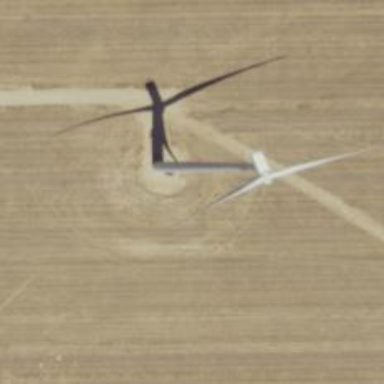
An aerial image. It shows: Wind generator in the form of horizontal axis wind turbine.